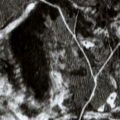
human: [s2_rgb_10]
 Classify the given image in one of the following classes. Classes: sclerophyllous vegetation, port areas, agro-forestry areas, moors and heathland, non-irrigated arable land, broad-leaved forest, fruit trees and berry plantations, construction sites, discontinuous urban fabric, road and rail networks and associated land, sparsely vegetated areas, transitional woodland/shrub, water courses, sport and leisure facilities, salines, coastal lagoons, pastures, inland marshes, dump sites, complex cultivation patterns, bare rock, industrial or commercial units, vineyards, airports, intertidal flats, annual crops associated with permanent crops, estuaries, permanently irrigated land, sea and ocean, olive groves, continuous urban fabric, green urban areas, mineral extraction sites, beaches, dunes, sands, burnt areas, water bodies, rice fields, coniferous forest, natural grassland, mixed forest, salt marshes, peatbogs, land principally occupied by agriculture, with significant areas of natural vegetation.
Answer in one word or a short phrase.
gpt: coniferous forest, mixed forest, transitional woodland/shrub